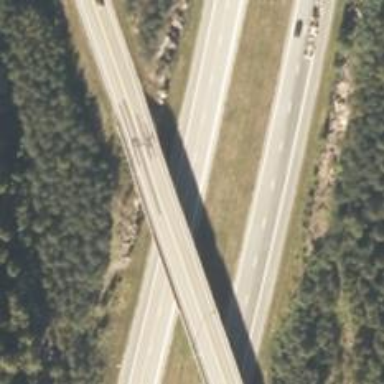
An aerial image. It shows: Motorway.